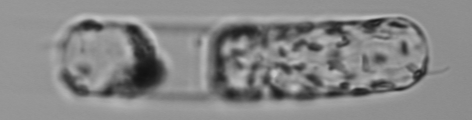
Label: Guinardia_striata